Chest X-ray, PA view. Patient: 52 years old, sex F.
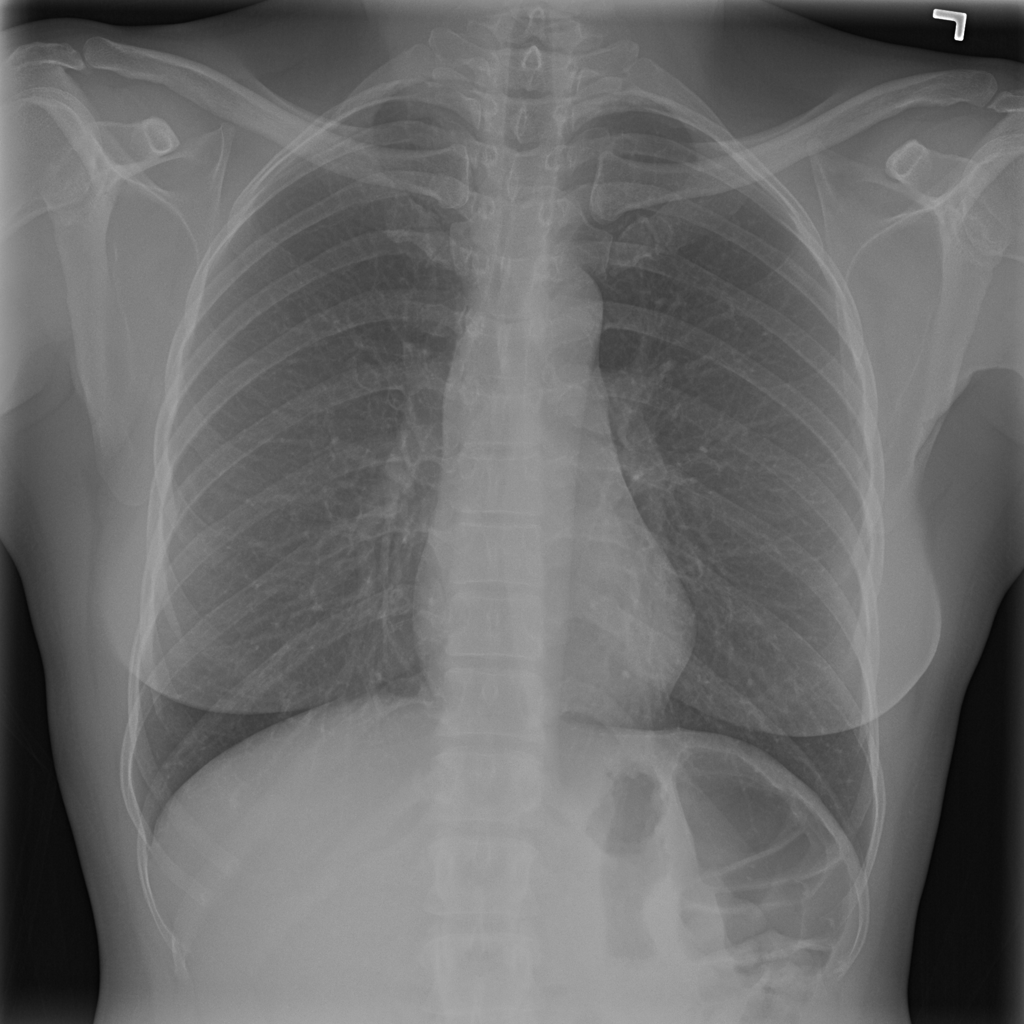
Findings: No Finding